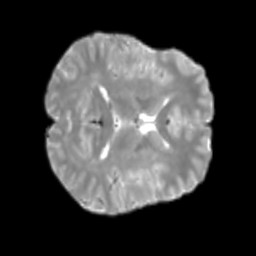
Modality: T2w
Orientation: axial
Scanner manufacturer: siemens
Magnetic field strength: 3 T
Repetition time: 4 s
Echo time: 0.0594 s